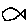
Label: fish